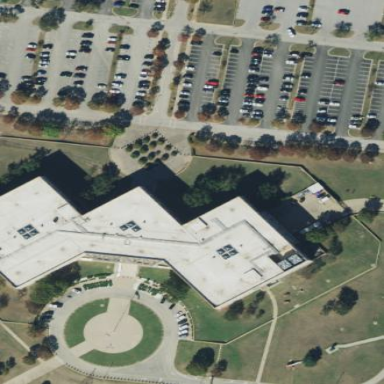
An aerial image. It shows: Building.